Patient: sex F, age 65
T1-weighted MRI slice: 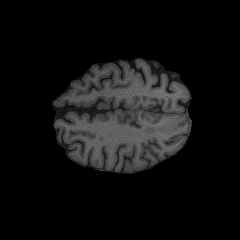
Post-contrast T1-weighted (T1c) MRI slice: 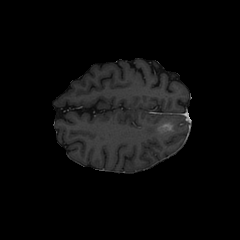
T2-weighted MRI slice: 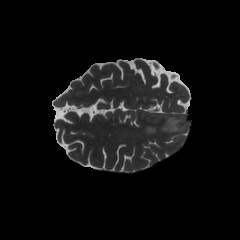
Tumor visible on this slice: yes
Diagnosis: Glioblastoma, IDH-wildtype
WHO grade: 4